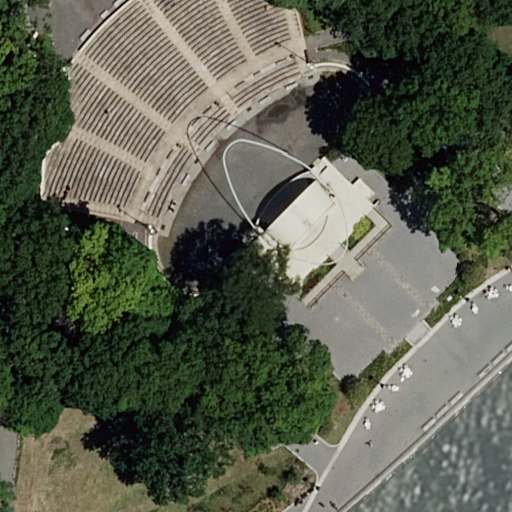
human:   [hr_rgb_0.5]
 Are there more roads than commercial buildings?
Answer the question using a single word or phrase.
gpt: yes

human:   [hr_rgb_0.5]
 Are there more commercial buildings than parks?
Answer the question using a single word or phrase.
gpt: no

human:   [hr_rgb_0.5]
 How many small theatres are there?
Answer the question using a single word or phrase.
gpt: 0

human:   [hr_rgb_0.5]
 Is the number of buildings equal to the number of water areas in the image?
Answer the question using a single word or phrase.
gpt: no

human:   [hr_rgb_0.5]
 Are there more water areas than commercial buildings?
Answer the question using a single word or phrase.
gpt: yes

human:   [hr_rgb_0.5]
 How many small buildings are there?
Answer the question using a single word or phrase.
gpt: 0

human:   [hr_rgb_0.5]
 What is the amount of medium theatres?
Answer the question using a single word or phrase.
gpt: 1

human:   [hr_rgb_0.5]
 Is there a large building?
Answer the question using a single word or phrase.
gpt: no

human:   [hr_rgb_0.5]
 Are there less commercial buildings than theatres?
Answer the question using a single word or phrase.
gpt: yes

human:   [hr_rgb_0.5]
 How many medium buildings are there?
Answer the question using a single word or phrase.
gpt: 2

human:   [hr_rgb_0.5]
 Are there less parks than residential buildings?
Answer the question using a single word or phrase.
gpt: yes

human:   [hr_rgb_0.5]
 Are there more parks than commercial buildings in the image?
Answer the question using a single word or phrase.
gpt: yes

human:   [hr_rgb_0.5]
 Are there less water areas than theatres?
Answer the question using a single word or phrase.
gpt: no

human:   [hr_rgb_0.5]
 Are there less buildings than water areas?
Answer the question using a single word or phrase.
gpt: no

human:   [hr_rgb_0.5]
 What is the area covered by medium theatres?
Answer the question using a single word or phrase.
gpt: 281m2

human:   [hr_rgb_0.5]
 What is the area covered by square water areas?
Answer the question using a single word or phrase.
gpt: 0m2

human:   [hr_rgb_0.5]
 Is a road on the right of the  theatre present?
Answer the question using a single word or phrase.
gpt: yes

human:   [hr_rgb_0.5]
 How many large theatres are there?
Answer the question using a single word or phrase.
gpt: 0

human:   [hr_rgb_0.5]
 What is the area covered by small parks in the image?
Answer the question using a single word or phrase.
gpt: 0m2

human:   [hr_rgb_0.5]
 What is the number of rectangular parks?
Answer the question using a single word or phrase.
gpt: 1

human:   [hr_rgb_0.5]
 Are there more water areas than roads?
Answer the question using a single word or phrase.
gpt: no

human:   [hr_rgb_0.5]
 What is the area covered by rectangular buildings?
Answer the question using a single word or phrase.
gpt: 0m2

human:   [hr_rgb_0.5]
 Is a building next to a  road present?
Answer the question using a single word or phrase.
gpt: yes

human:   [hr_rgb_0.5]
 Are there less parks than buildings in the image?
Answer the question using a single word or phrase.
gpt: yes

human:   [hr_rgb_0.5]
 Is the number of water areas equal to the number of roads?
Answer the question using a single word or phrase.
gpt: no

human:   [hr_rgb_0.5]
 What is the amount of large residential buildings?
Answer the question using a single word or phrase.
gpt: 0

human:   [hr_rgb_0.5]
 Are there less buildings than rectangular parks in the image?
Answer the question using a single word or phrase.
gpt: no

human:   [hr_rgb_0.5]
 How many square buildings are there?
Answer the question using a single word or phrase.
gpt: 0

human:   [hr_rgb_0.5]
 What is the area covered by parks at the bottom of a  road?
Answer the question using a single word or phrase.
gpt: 0m2

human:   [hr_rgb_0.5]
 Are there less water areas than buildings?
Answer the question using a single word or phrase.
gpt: yes

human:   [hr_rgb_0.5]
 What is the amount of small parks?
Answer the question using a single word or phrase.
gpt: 0

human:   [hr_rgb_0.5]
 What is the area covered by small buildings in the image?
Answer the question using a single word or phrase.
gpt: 0m2

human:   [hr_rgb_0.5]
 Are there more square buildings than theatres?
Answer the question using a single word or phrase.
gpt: no

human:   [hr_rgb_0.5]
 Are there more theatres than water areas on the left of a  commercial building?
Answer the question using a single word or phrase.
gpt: yes

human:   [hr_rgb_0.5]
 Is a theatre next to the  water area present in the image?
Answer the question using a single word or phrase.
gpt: yes

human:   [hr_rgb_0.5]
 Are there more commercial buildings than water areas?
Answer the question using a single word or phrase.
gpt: no